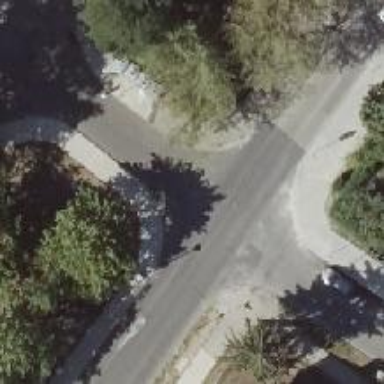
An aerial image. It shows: Road with "give way" sign.